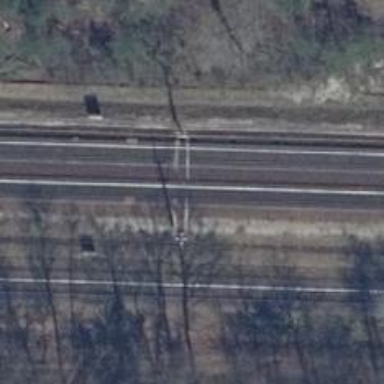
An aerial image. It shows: Railway milestone with catenary mast.